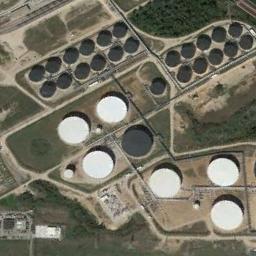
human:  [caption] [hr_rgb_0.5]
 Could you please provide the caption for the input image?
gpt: The storage tanks are surrounded by grass .

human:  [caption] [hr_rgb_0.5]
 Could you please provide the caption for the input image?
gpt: There are many white and black storage tanks on the bare land next to the grass .

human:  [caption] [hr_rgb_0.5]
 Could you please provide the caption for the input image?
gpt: There are many different-sized storage tanks and many buildings in the factory, And there are large lawns in the factory .

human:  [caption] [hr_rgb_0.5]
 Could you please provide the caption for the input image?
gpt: There are two identical storage tanks beside a white house .

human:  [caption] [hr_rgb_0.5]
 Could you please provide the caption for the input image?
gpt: There are some black storage tanks and white ones .